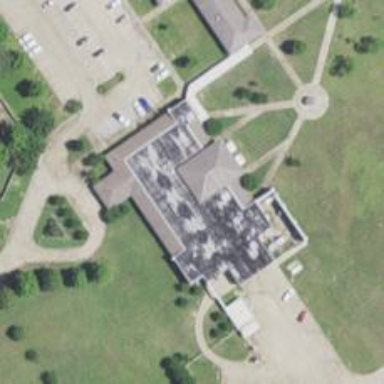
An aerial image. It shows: Healthcare facility identified as hospital.